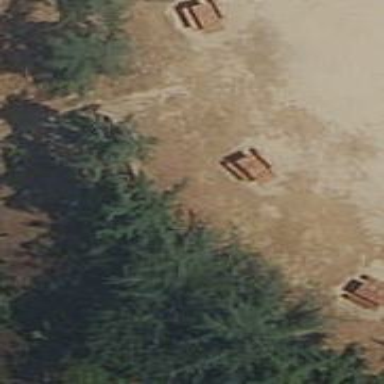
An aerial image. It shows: Picnic table located in leisure land area.